Question: I Found a few threads that already talk about this, however, every solution that they offered was already added to my code to begin with. I am not using the "using" statement anywhere, and I have proper included the header files to the class in question.
Here are a few like topics:
<URL>
and
<URL>
Here is the class with the error:
'''
#pragma once
#include <windows.h>
#include <stdio.h>
#include <stdlib.h>
#include <math.h>
#include <gl/gl.h>
#include <gl/glu.h>
#include "GLEnums.h"
#include "Vector3.h"
#include "Color3.h"
#pragma comment(lib, "opengl32.lib")
#pragma comment(lib, "glu32.lib")
class GL{
public:
static void pushMatrix();
static void popMatrix();
static void loadIdentity();
static void clear(ClearBufferMask::ClearBufferMask);
static void lookAt(
const float eyeX,const float eyeY,const float eyeZ,
const float centerX, const float centerY, const float centerZ,
const float upX, const float upY, const float upZ);
static void lookAt(const Vector3& eye, const Vector3& center, const Vector3& up);
static void perspective(const double fieldOfView, const double aspectRatio, const float zNear, const float zFar);
static void matrixMode(MatrixMode::MatrixMode mode);
static void viewport(const int x, const int y, const int width, const int height);
static void color3(const float red, const float green, const float blue);
static void clearColor(const Color3& color);
static void vertex3(const float x, const float y, const float z);
static void begin(PrimitiveType::PrimitiveType type);
static void end();
private:
};
void GL::vertex3(const float x, const float y, const float z){
glVertex3f(x, y, z);
}
void GL::begin(PrimitiveType::PrimitiveType type){
glBegin(type);
}
void GL::end(){
glEnd();
}
void GL::color3(const float red, const float green, const float blue)
{
glColor3f(red, green, blue);
}
void GL::loadIdentity()
{
glLoadIdentity();
}
void GL::viewport(const int x, const int y, const int width, const int height)
{
glViewport(x, y, width, height);
}
void GL::matrixMode(MatrixMode::MatrixMode mode)
{
glMatrixMode(mode);
}
void GL::perspective(const double fieldOfView, const double aspectRatio, const float zNear, const float zFar)
{
gluPerspective(fieldOfView, aspectRatio, zNear, zFar);
}
void GL::lookAt(const float eyeX, const float eyeY, const float eyeZ, const float centerX, const float centerY, const float centerZ, const float upX, const float upY, const float upZ)
{
gluLookAt(eyeX, eyeY, eyeZ,centerX, centerY, centerZ,upX, upY, upZ);
}
void GL::lookAt(const Vector3& eye, const Vector3& center, const Vector3& up)
{
gluLookAt(
eye.getX(), eye.getY(), eye.getZ(),
center.getX(), center.getY(), center.getZ(),
up.getX(), up.getY(), up.getZ());
}
void GL::clear(ClearBufferMask::ClearBufferMask mask)
{
glClear(mask);
}
void GL::clearColor(const Color3& color)
{
glClearColor(color.getRed(), color.getGreen(), color.getBlue(), 0.0f);
}
'''
The error is at the very bottom of the class. "void GL::clearColor" which recieves this error on mouse-over:

And here is my Color3 class, which will likely be needed:
'''
class Color3{
public:
Color3();
Color3(const float red, const float green, const float blue);
float getRed() const;
float getGreen() const;
float getBlue() const;
/*
Preset Colors
*/
static const Color3 Aliceblue;
static const Color3 Antiquewhite;
static const Color3 Aqua;
static const Color3 Aquamarine;
static const Color3 Azure;
static const Color3 Beige;
static const Color3 Bisque;
static const Color3 Black;
static const Color3 Blanchedalmond;
static const Color3 Blue;
static const Color3 Blueviolet;
static const Color3 Brown;
static const Color3 Burlywood;
static const Color3 Cadetblue;
static const Color3 Chartreuse;
static const Color3 Chocolate;
static const Color3 Coral;
static const Color3 Cornflowerblue;
static const Color3 Cornsilk;
static const Color3 Crimson;
static const Color3 Cyan;
static const Color3 Darkblue;
static const Color3 Darkcyan;
static const Color3 Darkgoldenrod;
static const Color3 Darkgray;
static const Color3 Darkgreen;
static const Color3 Darkgrey;
static const Color3 Darkkhaki;
static const Color3 Darkmagenta;
static const Color3 Darkolivegreen;
static const Color3 Darkorange;
static const Color3 Darkorchid;
static const Color3 Darkred;
static const Color3 Darksalmon;
static const Color3 Darkseagreen;
static const Color3 Darkslateblue;
static const Color3 Darkslategray;
static const Color3 Darkslategrey;
static const Color3 Darkturquoise;
static const Color3 Darkviolet;
static const Color3 Deeppink;
static const Color3 Deepskyblue;
static const Color3 Dimgray;
static const Color3 Dimgrey;
static const Color3 Dodgerblue;
static const Color3 Firebrick;
static const Color3 Floralwhite;
static const Color3 Forestgreen;
static const Color3 Fuchsia;
static const Color3 Gainsboro;
static const Color3 Ghostwhite;
static const Color3 Gold;
static const Color3 Goldenrod;
static const Color3 Gray;
static const Color3 Green;
static const Color3 Greenyellow;
static const Color3 Grey;
static const Color3 Honeydew;
static const Color3 Hotpink;
static const Color3 Indianred;
static const Color3 Indigo;
static const Color3 Ivory;
static const Color3 Khaki;
static const Color3 Lavender;
static const Color3 Lavenderblush;
static const Color3 Lawngreen;
static const Color3 Lemonchiffon;
static const Color3 Lightblue;
static const Color3 Lightcoral;
static const Color3 Lightcyan;
static const Color3 Lightgoldenrodyellow;
static const Color3 Lightgray;
static const Color3 Lightgreen;
static const Color3 Lightgrey;
static const Color3 Lightpink;
static const Color3 Lightsalmon;
static const Color3 Lightseagreen;
static const Color3 Lightskyblue;
static const Color3 Lightslategray;
static const Color3 Lightslategrey;
static const Color3 Lightsteelblue;
static const Color3 Lightyellow;
static const Color3 Lime;
static const Color3 Limegreen;
static const Color3 Linen;
static const Color3 Magenta;
static const Color3 Maroon;
static const Color3 Mediumaquamarine;
static const Color3 Mediumblue;
static const Color3 Mediumorchid;
static const Color3 Mediumpurple;
static const Color3 Mediumseagreen;
static const Color3 Mediumslateblue;
static const Color3 Mediumspringgreen;
static const Color3 Mediumturquoise;
static const Color3 Mediumvioletred;
static const Color3 Midnightblue;
static const Color3 Mintcream;
static const Color3 Mistyrose;
static const Color3 Moccasin;
static const Color3 Navajowhite;
static const Color3 Navy;
static const Color3 Oldlace;
static const Color3 Olive;
static const Color3 Olivedrab;
static const Color3 Orange;
static const Color3 Orangered;
static const Color3 Orchid;
static const Color3 Palegoldenrod;
static const Color3 Palegreen;
static const Color3 Paleturquoise;
static const Color3 Palevioletred;
static const Color3 Papayawhip;
static const Color3 Peachpuff;
static const Color3 Peru;
static const Color3 Pink;
static const Color3 Plum;
static const Color3 Powderblue;
static const Color3 Purple;
static const Color3 Red;
static const Color3 Rosybrown;
static const Color3 Royalblue;
static const Color3 Saddlebrown;
static const Color3 Salmon;
static const Color3 Sandybrown;
static const Color3 Seagreen;
static const Color3 Seashell;
static const Color3 Sienna;
static const Color3 Silver;
static const Color3 Skyblue;
static const Color3 Slateblue;
static const Color3 Slategray;
static const Color3 Slategrey;
static const Color3 Snow;
static const Color3 Springgreen;
static const Color3 Steelblue;
static const Color3 Tan;
static const Color3 Teal;
static const Color3 Thistle;
static const Color3 Tomato;
static const Color3 Turquoise;
static const Color3 Violet;
static const Color3 Wheat;
static const Color3 White;
static const Color3 Whitesmoke;
static const Color3 Yellow;
static const Color3 Yellowgreen;
private:
float red;
float green;
float blue;
};
const Color3 Color3::Aliceblue(0.941f, 0.973f, 1.000f);
const Color3 Color3::Antiquewhite(0.980f, 0.922f, 0.843f);
const Color3 Color3::Aqua(0.000f, 1.000f, 1.000f);
const Color3 Color3::Aquamarine(0.498f, 1.000f, 0.831f);
const Color3 Color3::Azure(0.941f, 1.000f, 1.000f);
const Color3 Color3::Beige(0.961f, 0.961f, 0.863f);
const Color3 Color3::Bisque(1.000f, 0.894f, 0.769f);
const Color3 Color3::Black(0.000f, 0.000f, 0.000f);
const Color3 Color3::Blanchedalmond(1.000f, 0.922f, 0.804f);
const Color3 Color3::Blue(0.000f, 0.000f, 1.000f);
const Color3 Color3::Blueviolet(0.541f, 0.169f, 0.886f);
const Color3 Color3::Brown(0.647f, 0.165f, 0.165f);
const Color3 Color3::Burlywood(0.871f, 0.722f, 0.529f);
const Color3 Color3::Cadetblue(0.373f, 0.620f, 0.627f);
const Color3 Color3::Chartreuse(0.498f, 1.000f, 0.000f);
const Color3 Color3::Chocolate(0.824f, 0.412f, 0.118f);
const Color3 Color3::Coral(1.000f, 0.498f, 0.314f);
const Color3 Color3::Cornflowerblue(0.392f, 0.584f, 0.929f);
const Color3 Color3::Cornsilk(1.000f, 0.973f, 0.863f);
const Color3 Color3::Crimson(0.863f, 0.078f, 0.235f);
const Color3 Color3::Cyan(0.000f, 1.000f, 1.000f);
const Color3 Color3::Darkblue(0.000f, 0.000f, 0.545f);
const Color3 Color3::Darkcyan(0.000f, 0.545f, 0.545f);
const Color3 Color3::Darkgoldenrod(0.722f, 0.525f, 0.043f);
const Color3 Color3::Darkgray(0.663f, 0.663f, 0.663f);
const Color3 Color3::Darkgreen(0.000f, 0.392f, 0.000f);
const Color3 Color3::Darkgrey(0.663f, 0.663f, 0.663f);
const Color3 Color3::Darkkhaki(0.741f, 0.718f, 0.420f);
const Color3 Color3::Darkmagenta(0.545f, 0.000f, 0.545f);
const Color3 Color3::Darkolivegreen(0.333f, 0.420f, 0.184f);
const Color3 Color3::Darkorange(1.000f, 0.549f, 0.000f);
const Color3 Color3::Darkorchid(0.600f, 0.196f, 0.800f);
const Color3 Color3::Darkred(0.545f, 0.000f, 0.000f);
const Color3 Color3::Darksalmon(0.914f, 0.588f, 0.478f);
const Color3 Color3::Darkseagreen(0.561f, 0.737f, 0.561f);
const Color3 Color3::Darkslateblue(0.282f, 0.239f, 0.545f);
const Color3 Color3::Darkslategray(0.184f, 0.310f, 0.310f);
const Color3 Color3::Darkslategrey(0.184f, 0.310f, 0.310f);
const Color3 Color3::Darkturquoise(0.000f, 0.808f, 0.820f);
const Color3 Color3::Darkviolet(0.580f, 0.000f, 0.827f);
const Color3 Color3::Deeppink(1.000f, 0.078f, 0.576f);
const Color3 Color3::Deepskyblue(0.000f, 0.749f, 1.000f);
const Color3 Color3::Dimgray(0.412f, 0.412f, 0.412f);
const Color3 Color3::Dimgrey(0.412f, 0.412f, 0.412f);
const Color3 Color3::Dodgerblue(0.118f, 0.565f, 1.000f);
const Color3 Color3::Firebrick(0.698f, 0.133f, 0.133f);
const Color3 Color3::Floralwhite(1.000f, 0.980f, 0.941f);
const Color3 Color3::Forestgreen(0.133f, 0.545f, 0.133f);
const Color3 Color3::Fuchsia(1.000f, 0.000f, 1.000f);
const Color3 Color3::Gainsboro(0.863f, 0.863f, 0.863f);
const Color3 Color3::Ghostwhite(0.973f, 0.973f, 1.000f);
const Color3 Color3::Gold(1.000f, 0.843f, 0.000f);
const Color3 Color3::Goldenrod(0.855f, 0.647f, 0.125f);
const Color3 Color3::Gray(0.502f, 0.502f, 0.502f);
const Color3 Color3::Green(0.000f, 0.502f, 0.000f);
const Color3 Color3::Greenyellow(0.678f, 1.000f, 0.184f);
const Color3 Color3::Grey(0.502f, 0.502f, 0.502f);
const Color3 Color3::Honeydew(0.941f, 1.000f, 0.941f);
const Color3 Color3::Hotpink(1.000f, 0.412f, 0.706f);
const Color3 Color3::Indianred(0.804f, 0.361f, 0.361f);
const Color3 Color3::Indigo(0.294f, 0.000f, 0.510f);
const Color3 Color3::Ivory(1.000f, 1.000f, 0.941f);
const Color3 Color3::Khaki(0.941f, 0.902f, 0.549f);
const Color3 Color3::Lavender(0.902f, 0.902f, 0.980f);
const Color3 Color3::Lavenderblush(1.000f, 0.941f, 0.961f);
const Color3 Color3::Lawngreen(0.486f, 0.988f, 0.000f);
const Color3 Color3::Lemonchiffon(1.000f, 0.980f, 0.804f);
const Color3 Color3::Lightblue(0.678f, 0.847f, 0.902f);
const Color3 Color3::Lightcoral(0.941f, 0.502f, 0.502f);
const Color3 Color3::Lightcyan(0.878f, 1.000f, 1.000f);
const Color3 Color3::Lightgoldenrodyellow(0.980f, 0.980f, 0.824f);
const Color3 Color3::Lightgray(0.827f, 0.827f, 0.827f);
const Color3 Color3::Lightgreen(0.565f, 0.933f, 0.565f);
const Color3 Color3::Lightgrey(0.827f, 0.827f, 0.827f);
const Color3 Color3::Lightpink(1.000f, 0.714f, 0.757f);
const Color3 Color3::Lightsalmon(1.000f, 0.627f, 0.478f);
const Color3 Color3::Lightseagreen(0.125f, 0.698f, 0.667f);
const Color3 Color3::Lightskyblue(0.529f, 0.808f, 0.980f);
const Color3 Color3::Lightslategray(0.467f, 0.533f, 0.600f);
const Color3 Color3::Lightslategrey(0.467f, 0.533f, 0.600f);
const Color3 Color3::Lightsteelblue(0.690f, 0.769f, 0.871f);
const Color3 Color3::Lightyellow(1.000f, 1.000f, 0.878f);
const Color3 Color3::Lime(0.000f, 1.000f, 0.000f);
const Color3 Color3::Limegreen(0.196f, 0.804f, 0.196f);
const Color3 Color3::Linen(0.980f, 0.941f, 0.902f);
const Color3 Color3::Magenta(1.000f, 0.000f, 1.000f);
const Color3 Color3::Maroon(0.502f, 0.000f, 0.000f);
const Color3 Color3::Mediumaquamarine(0.400f, 0.804f, 0.667f);
const Color3 Color3::Mediumblue(0.000f, 0.000f, 0.804f);
const Color3 Color3::Mediumorchid(0.729f, 0.333f, 0.827f);
const Color3 Color3::Mediumpurple(0.576f, 0.439f, 0.859f);
const Color3 Color3::Mediumseagreen(0.235f, 0.702f, 0.443f);
const Color3 Color3::Mediumslateblue(0.482f, 0.408f, 0.933f);
const Color3 Color3::Mediumspringgreen(0.000f, 0.980f, 0.604f);
const Color3 Color3::Mediumturquoise(0.282f, 0.820f, 0.800f);
const Color3 Color3::Mediumvioletred(0.780f, 0.082f, 0.522f);
const Color3 Color3::Midnightblue(0.098f, 0.098f, 0.439f);
const Color3 Color3::Mintcream(0.961f, 1.000f, 0.980f);
const Color3 Color3::Mistyrose(1.000f, 0.894f, 0.882f);
const Color3 Color3::Moccasin(1.000f, 0.894f, 0.710f);
const Color3 Color3::Navajowhite(1.000f, 0.871f, 0.678f);
const Color3 Color3::Navy(0.000f, 0.000f, 0.502f);
const Color3 Color3::Oldlace(0.992f, 0.961f, 0.902f);
const Color3 Color3::Olive(0.502f, 0.502f, 0.000f);
const Color3 Color3::Olivedrab(0.420f, 0.557f, 0.137f);
const Color3 Color3::Orange(1.000f, 0.647f, 0.000f);
const Color3 Color3::Orangered(1.000f, 0.271f, 0.000f);
const Color3 Color3::Orchid(0.855f, 0.439f, 0.839f);
const Color3 Color3::Palegoldenrod(0.933f, 0.910f, 0.667f);
const Color3 Color3::Palegreen(0.596f, 0.984f, 0.596f);
const Color3 Color3::Paleturquoise(0.686f, 0.933f, 0.933f);
const Color3 Color3::Palevioletred(0.859f, 0.439f, 0.576f);
const Color3 Color3::Papayawhip(1.000f, 0.937f, 0.835f);
const Color3 Color3::Peachpuff(1.000f, 0.855f, 0.725f);
const Color3 Color3::Peru(0.804f, 0.522f, 0.247f);
const Color3 Color3::Pink(1.000f, 0.753f, 0.796f);
const Color3 Color3::Plum(0.867f, 0.627f, 0.867f);
const Color3 Color3::Powderblue(0.690f, 0.878f, 0.902f);
const Color3 Color3::Purple(0.502f, 0.000f, 0.502f);
const Color3 Color3::Red(1.000f, 0.000f, 0.000f);
const Color3 Color3::Rosybrown(0.737f, 0.561f, 0.561f);
const Color3 Color3::Royalblue(0.255f, 0.412f, 0.882f);
const Color3 Color3::Saddlebrown(0.545f, 0.271f, 0.075f);
const Color3 Color3::Salmon(0.980f, 0.502f, 0.447f);
const Color3 Color3::Sandybrown(0.957f, 0.643f, 0.376f);
const Color3 Color3::Seagreen(0.180f, 0.545f, 0.341f);
const Color3 Color3::Seashell(1.000f, 0.961f, 0.933f);
const Color3 Color3::Sienna(0.627f, 0.322f, 0.176f);
const Color3 Color3::Silver(0.753f, 0.753f, 0.753f);
const Color3 Color3::Skyblue(0.529f, 0.808f, 0.922f);
const Color3 Color3::Slateblue(0.416f, 0.353f, 0.804f);
const Color3 Color3::Slategray(0.439f, 0.502f, 0.565f);
const Color3 Color3::Slategrey(0.439f, 0.502f, 0.565f);
const Color3 Color3::Snow(1.000f, 0.980f, 0.980f);
const Color3 Color3::Springgreen(0.000f, 1.000f, 0.498f);
const Color3 Color3::Steelblue(0.275f, 0.510f, 0.706f);
const Color3 Color3::Tan(0.824f, 0.706f, 0.549f);
const Color3 Color3::Teal(0.000f, 0.502f, 0.502f);
const Color3 Color3::Thistle(0.847f, 0.749f, 0.847f);
const Color3 Color3::Tomato(1.000f, 0.388f, 0.278f);
const Color3 Color3::Turquoise(0.251f, 0.878f, 0.816f);
const Color3 Color3::Violet(0.933f, 0.510f, 0.933f);
const Color3 Color3::Wheat(0.961f, 0.871f, 0.702f);
const Color3 Color3::White(1.000f, 1.000f, 1.000f);
const Color3 Color3::Whitesmoke(0.961f, 0.961f, 0.961f);
const Color3 Color3::Yellow(1.000f, 1.000f, 0.000f);
const Color3 Color3::Yellowgreen(0.604f, 0.804f, 0.196f);
Color3::Color3(const float red, const float green, const float blue)
{
this->red = red;
this->green = green;
this->blue = blue;
}
float Color3::getRed() const
{
return red;
}
float Color3::getGreen() const
{
return green;
}
float Color3::getBlue() const
{
return blue;
}
'''
The function signatures are exactly the same. I had Visual AssistX generate them, and even wrote them out manually when I thought maybe it had been improperly created. I honestly don't know what else to try because I have done everything that I can think of.
As per request, here is the failed build error:
<URL>
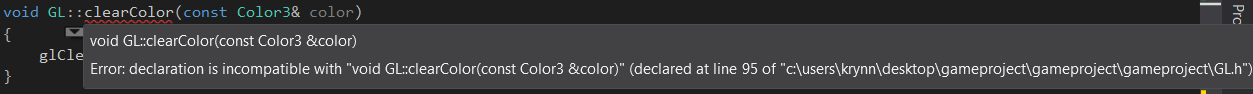
Answer: The answer was found by user @Niall. I simply forgot to add #pragma once at the top of my Color3.h
'''
#pragma once
class Color3{
public:
Color3();
Color3(const float red, const float green, const float blue);
float getRed() const;
float getGreen() const;
float getBlue() const;
/*
Preset Colors
*/
static const Color3 Aliceblue;
static const Color3 Antiquewhite;
static const Color3 Aqua;
static const Color3 Aquamarine;
static const Color3 Azure;
static const Color3 Beige;
static const Color3 Bisque;
static const Color3 Black;
static const Color3 Blanchedalmond;
static const Color3 Blue;
static const Color3 Blueviolet;
static const Color3 Brown;
static const Color3 Burlywood;
static const Color3 Cadetblue;
static const Color3 Chartreuse;
static const Color3 Chocolate;
static const Color3 Coral;
static const Color3 Cornflowerblue;
static const Color3 Cornsilk;
static const Color3 Crimson;
static const Color3 Cyan;
static const Color3 Darkblue;
static const Color3 Darkcyan;
static const Color3 Darkgoldenrod;
static const Color3 Darkgray;
static const Color3 Darkgreen;
static const Color3 Darkgrey;
static const Color3 Darkkhaki;
static const Color3 Darkmagenta;
static const Color3 Darkolivegreen;
static const Color3 Darkorange;
static const Color3 Darkorchid;
static const Color3 Darkred;
static const Color3 Darksalmon;
static const Color3 Darkseagreen;
static const Color3 Darkslateblue;
static const Color3 Darkslategray;
static const Color3 Darkslategrey;
static const Color3 Darkturquoise;
static const Color3 Darkviolet;
static const Color3 Deeppink;
static const Color3 Deepskyblue;
static const Color3 Dimgray;
static const Color3 Dimgrey;
static const Color3 Dodgerblue;
static const Color3 Firebrick;
static const Color3 Floralwhite;
static const Color3 Forestgreen;
static const Color3 Fuchsia;
static const Color3 Gainsboro;
static const Color3 Ghostwhite;
static const Color3 Gold;
static const Color3 Goldenrod;
static const Color3 Gray;
static const Color3 Green;
static const Color3 Greenyellow;
static const Color3 Grey;
static const Color3 Honeydew;
static const Color3 Hotpink;
static const Color3 Indianred;
static const Color3 Indigo;
static const Color3 Ivory;
static const Color3 Khaki;
static const Color3 Lavender;
static const Color3 Lavenderblush;
static const Color3 Lawngreen;
static const Color3 Lemonchiffon;
static const Color3 Lightblue;
static const Color3 Lightcoral;
static const Color3 Lightcyan;
static const Color3 Lightgoldenrodyellow;
static const Color3 Lightgray;
static const Color3 Lightgreen;
static const Color3 Lightgrey;
static const Color3 Lightpink;
static const Color3 Lightsalmon;
static const Color3 Lightseagreen;
static const Color3 Lightskyblue;
static const Color3 Lightslategray;
static const Color3 Lightslategrey;
static const Color3 Lightsteelblue;
static const Color3 Lightyellow;
static const Color3 Lime;
static const Color3 Limegreen;
static const Color3 Linen;
static const Color3 Magenta;
static const Color3 Maroon;
static const Color3 Mediumaquamarine;
static const Color3 Mediumblue;
static const Color3 Mediumorchid;
static const Color3 Mediumpurple;
static const Color3 Mediumseagreen;
static const Color3 Mediumslateblue;
static const Color3 Mediumspringgreen;
static const Color3 Mediumturquoise;
static const Color3 Mediumvioletred;
static const Color3 Midnightblue;
static const Color3 Mintcream;
static const Color3 Mistyrose;
static const Color3 Moccasin;
static const Color3 Navajowhite;
static const Color3 Navy;
static const Color3 Oldlace;
static const Color3 Olive;
static const Color3 Olivedrab;
static const Color3 Orange;
static const Color3 Orangered;
static const Color3 Orchid;
static const Color3 Palegoldenrod;
static const Color3 Palegreen;
static const Color3 Paleturquoise;
static const Color3 Palevioletred;
static const Color3 Papayawhip;
static const Color3 Peachpuff;
static const Color3 Peru;
static const Color3 Pink;
static const Color3 Plum;
static const Color3 Powderblue;
static const Color3 Purple;
static const Color3 Red;
static const Color3 Rosybrown;
static const Color3 Royalblue;
static const Color3 Saddlebrown;
static const Color3 Salmon;
static const Color3 Sandybrown;
static const Color3 Seagreen;
static const Color3 Seashell;
static const Color3 Sienna;
static const Color3 Silver;
static const Color3 Skyblue;
static const Color3 Slateblue;
static const Color3 Slategray;
static const Color3 Slategrey;
static const Color3 Snow;
static const Color3 Springgreen;
static const Color3 Steelblue;
static const Color3 Tan;
static const Color3 Teal;
static const Color3 Thistle;
static const Color3 Tomato;
static const Color3 Turquoise;
static const Color3 Violet;
static const Color3 Wheat;
static const Color3 White;
static const Color3 Whitesmoke;
static const Color3 Yellow;
static const Color3 Yellowgreen;
private:
float red;
float green;
float blue;
};
const Color3 Color3::Aliceblue(0.941f, 0.973f, 1.000f);
const Color3 Color3::Antiquewhite(0.980f, 0.922f, 0.843f);
const Color3 Color3::Aqua(0.000f, 1.000f, 1.000f);
const Color3 Color3::Aquamarine(0.498f, 1.000f, 0.831f);
const Color3 Color3::Azure(0.941f, 1.000f, 1.000f);
const Color3 Color3::Beige(0.961f, 0.961f, 0.863f);
const Color3 Color3::Bisque(1.000f, 0.894f, 0.769f);
const Color3 Color3::Black(0.000f, 0.000f, 0.000f);
const Color3 Color3::Blanchedalmond(1.000f, 0.922f, 0.804f);
const Color3 Color3::Blue(0.000f, 0.000f, 1.000f);
const Color3 Color3::Blueviolet(0.541f, 0.169f, 0.886f);
const Color3 Color3::Brown(0.647f, 0.165f, 0.165f);
const Color3 Color3::Burlywood(0.871f, 0.722f, 0.529f);
const Color3 Color3::Cadetblue(0.373f, 0.620f, 0.627f);
const Color3 Color3::Chartreuse(0.498f, 1.000f, 0.000f);
const Color3 Color3::Chocolate(0.824f, 0.412f, 0.118f);
const Color3 Color3::Coral(1.000f, 0.498f, 0.314f);
const Color3 Color3::Cornflowerblue(0.392f, 0.584f, 0.929f);
const Color3 Color3::Cornsilk(1.000f, 0.973f, 0.863f);
const Color3 Color3::Crimson(0.863f, 0.078f, 0.235f);
const Color3 Color3::Cyan(0.000f, 1.000f, 1.000f);
const Color3 Color3::Darkblue(0.000f, 0.000f, 0.545f);
const Color3 Color3::Darkcyan(0.000f, 0.545f, 0.545f);
const Color3 Color3::Darkgoldenrod(0.722f, 0.525f, 0.043f);
const Color3 Color3::Darkgray(0.663f, 0.663f, 0.663f);
const Color3 Color3::Darkgreen(0.000f, 0.392f, 0.000f);
const Color3 Color3::Darkgrey(0.663f, 0.663f, 0.663f);
const Color3 Color3::Darkkhaki(0.741f, 0.718f, 0.420f);
const Color3 Color3::Darkmagenta(0.545f, 0.000f, 0.545f);
const Color3 Color3::Darkolivegreen(0.333f, 0.420f, 0.184f);
const Color3 Color3::Darkorange(1.000f, 0.549f, 0.000f);
const Color3 Color3::Darkorchid(0.600f, 0.196f, 0.800f);
const Color3 Color3::Darkred(0.545f, 0.000f, 0.000f);
const Color3 Color3::Darksalmon(0.914f, 0.588f, 0.478f);
const Color3 Color3::Darkseagreen(0.561f, 0.737f, 0.561f);
const Color3 Color3::Darkslateblue(0.282f, 0.239f, 0.545f);
const Color3 Color3::Darkslategray(0.184f, 0.310f, 0.310f);
const Color3 Color3::Darkslategrey(0.184f, 0.310f, 0.310f);
const Color3 Color3::Darkturquoise(0.000f, 0.808f, 0.820f);
const Color3 Color3::Darkviolet(0.580f, 0.000f, 0.827f);
const Color3 Color3::Deeppink(1.000f, 0.078f, 0.576f);
const Color3 Color3::Deepskyblue(0.000f, 0.749f, 1.000f);
const Color3 Color3::Dimgray(0.412f, 0.412f, 0.412f);
const Color3 Color3::Dimgrey(0.412f, 0.412f, 0.412f);
const Color3 Color3::Dodgerblue(0.118f, 0.565f, 1.000f);
const Color3 Color3::Firebrick(0.698f, 0.133f, 0.133f);
const Color3 Color3::Floralwhite(1.000f, 0.980f, 0.941f);
const Color3 Color3::Forestgreen(0.133f, 0.545f, 0.133f);
const Color3 Color3::Fuchsia(1.000f, 0.000f, 1.000f);
const Color3 Color3::Gainsboro(0.863f, 0.863f, 0.863f);
const Color3 Color3::Ghostwhite(0.973f, 0.973f, 1.000f);
const Color3 Color3::Gold(1.000f, 0.843f, 0.000f);
const Color3 Color3::Goldenrod(0.855f, 0.647f, 0.125f);
const Color3 Color3::Gray(0.502f, 0.502f, 0.502f);
const Color3 Color3::Green(0.000f, 0.502f, 0.000f);
const Color3 Color3::Greenyellow(0.678f, 1.000f, 0.184f);
const Color3 Color3::Grey(0.502f, 0.502f, 0.502f);
const Color3 Color3::Honeydew(0.941f, 1.000f, 0.941f);
const Color3 Color3::Hotpink(1.000f, 0.412f, 0.706f);
const Color3 Color3::Indianred(0.804f, 0.361f, 0.361f);
const Color3 Color3::Indigo(0.294f, 0.000f, 0.510f);
const Color3 Color3::Ivory(1.000f, 1.000f, 0.941f);
const Color3 Color3::Khaki(0.941f, 0.902f, 0.549f);
const Color3 Color3::Lavender(0.902f, 0.902f, 0.980f);
const Color3 Color3::Lavenderblush(1.000f, 0.941f, 0.961f);
const Color3 Color3::Lawngreen(0.486f, 0.988f, 0.000f);
const Color3 Color3::Lemonchiffon(1.000f, 0.980f, 0.804f);
const Color3 Color3::Lightblue(0.678f, 0.847f, 0.902f);
const Color3 Color3::Lightcoral(0.941f, 0.502f, 0.502f);
const Color3 Color3::Lightcyan(0.878f, 1.000f, 1.000f);
const Color3 Color3::Lightgoldenrodyellow(0.980f, 0.980f, 0.824f);
const Color3 Color3::Lightgray(0.827f, 0.827f, 0.827f);
const Color3 Color3::Lightgreen(0.565f, 0.933f, 0.565f);
const Color3 Color3::Lightgrey(0.827f, 0.827f, 0.827f);
const Color3 Color3::Lightpink(1.000f, 0.714f, 0.757f);
const Color3 Color3::Lightsalmon(1.000f, 0.627f, 0.478f);
const Color3 Color3::Lightseagreen(0.125f, 0.698f, 0.667f);
const Color3 Color3::Lightskyblue(0.529f, 0.808f, 0.980f);
const Color3 Color3::Lightslategray(0.467f, 0.533f, 0.600f);
const Color3 Color3::Lightslategrey(0.467f, 0.533f, 0.600f);
const Color3 Color3::Lightsteelblue(0.690f, 0.769f, 0.871f);
const Color3 Color3::Lightyellow(1.000f, 1.000f, 0.878f);
const Color3 Color3::Lime(0.000f, 1.000f, 0.000f);
const Color3 Color3::Limegreen(0.196f, 0.804f, 0.196f);
const Color3 Color3::Linen(0.980f, 0.941f, 0.902f);
const Color3 Color3::Magenta(1.000f, 0.000f, 1.000f);
const Color3 Color3::Maroon(0.502f, 0.000f, 0.000f);
const Color3 Color3::Mediumaquamarine(0.400f, 0.804f, 0.667f);
const Color3 Color3::Mediumblue(0.000f, 0.000f, 0.804f);
const Color3 Color3::Mediumorchid(0.729f, 0.333f, 0.827f);
const Color3 Color3::Mediumpurple(0.576f, 0.439f, 0.859f);
const Color3 Color3::Mediumseagreen(0.235f, 0.702f, 0.443f);
const Color3 Color3::Mediumslateblue(0.482f, 0.408f, 0.933f);
const Color3 Color3::Mediumspringgreen(0.000f, 0.980f, 0.604f);
const Color3 Color3::Mediumturquoise(0.282f, 0.820f, 0.800f);
const Color3 Color3::Mediumvioletred(0.780f, 0.082f, 0.522f);
const Color3 Color3::Midnightblue(0.098f, 0.098f, 0.439f);
const Color3 Color3::Mintcream(0.961f, 1.000f, 0.980f);
const Color3 Color3::Mistyrose(1.000f, 0.894f, 0.882f);
const Color3 Color3::Moccasin(1.000f, 0.894f, 0.710f);
const Color3 Color3::Navajowhite(1.000f, 0.871f, 0.678f);
const Color3 Color3::Navy(0.000f, 0.000f, 0.502f);
const Color3 Color3::Oldlace(0.992f, 0.961f, 0.902f);
const Color3 Color3::Olive(0.502f, 0.502f, 0.000f);
const Color3 Color3::Olivedrab(0.420f, 0.557f, 0.137f);
const Color3 Color3::Orange(1.000f, 0.647f, 0.000f);
const Color3 Color3::Orangered(1.000f, 0.271f, 0.000f);
const Color3 Color3::Orchid(0.855f, 0.439f, 0.839f);
const Color3 Color3::Palegoldenrod(0.933f, 0.910f, 0.667f);
const Color3 Color3::Palegreen(0.596f, 0.984f, 0.596f);
const Color3 Color3::Paleturquoise(0.686f, 0.933f, 0.933f);
const Color3 Color3::Palevioletred(0.859f, 0.439f, 0.576f);
const Color3 Color3::Papayawhip(1.000f, 0.937f, 0.835f);
const Color3 Color3::Peachpuff(1.000f, 0.855f, 0.725f);
const Color3 Color3::Peru(0.804f, 0.522f, 0.247f);
const Color3 Color3::Pink(1.000f, 0.753f, 0.796f);
const Color3 Color3::Plum(0.867f, 0.627f, 0.867f);
const Color3 Color3::Powderblue(0.690f, 0.878f, 0.902f);
const Color3 Color3::Purple(0.502f, 0.000f, 0.502f);
const Color3 Color3::Red(1.000f, 0.000f, 0.000f);
const Color3 Color3::Rosybrown(0.737f, 0.561f, 0.561f);
const Color3 Color3::Royalblue(0.255f, 0.412f, 0.882f);
const Color3 Color3::Saddlebrown(0.545f, 0.271f, 0.075f);
const Color3 Color3::Salmon(0.980f, 0.502f, 0.447f);
const Color3 Color3::Sandybrown(0.957f, 0.643f, 0.376f);
const Color3 Color3::Seagreen(0.180f, 0.545f, 0.341f);
const Color3 Color3::Seashell(1.000f, 0.961f, 0.933f);
const Color3 Color3::Sienna(0.627f, 0.322f, 0.176f);
const Color3 Color3::Silver(0.753f, 0.753f, 0.753f);
const Color3 Color3::Skyblue(0.529f, 0.808f, 0.922f);
const Color3 Color3::Slateblue(0.416f, 0.353f, 0.804f);
const Color3 Color3::Slategray(0.439f, 0.502f, 0.565f);
const Color3 Color3::Slategrey(0.439f, 0.502f, 0.565f);
const Color3 Color3::Snow(1.000f, 0.980f, 0.980f);
const Color3 Color3::Springgreen(0.000f, 1.000f, 0.498f);
const Color3 Color3::Steelblue(0.275f, 0.510f, 0.706f);
const Color3 Color3::Tan(0.824f, 0.706f, 0.549f);
const Color3 Color3::Teal(0.000f, 0.502f, 0.502f);
const Color3 Color3::Thistle(0.847f, 0.749f, 0.847f);
const Color3 Color3::Tomato(1.000f, 0.388f, 0.278f);
const Color3 Color3::Turquoise(0.251f, 0.878f, 0.816f);
const Color3 Color3::Violet(0.933f, 0.510f, 0.933f);
const Color3 Color3::Wheat(0.961f, 0.871f, 0.702f);
const Color3 Color3::White(1.000f, 1.000f, 1.000f);
const Color3 Color3::Whitesmoke(0.961f, 0.961f, 0.961f);
const Color3 Color3::Yellow(1.000f, 1.000f, 0.000f);
const Color3 Color3::Yellowgreen(0.604f, 0.804f, 0.196f);
Color3::Color3(const float red, const float green, const float blue)
{
this->red = red;
this->green = green;
this->blue = blue;
}
float Color3::getRed() const
{
return red;
}
float Color3::getGreen() const
{
return green;
}
float Color3::getBlue() const
{
return blue;
}
'''